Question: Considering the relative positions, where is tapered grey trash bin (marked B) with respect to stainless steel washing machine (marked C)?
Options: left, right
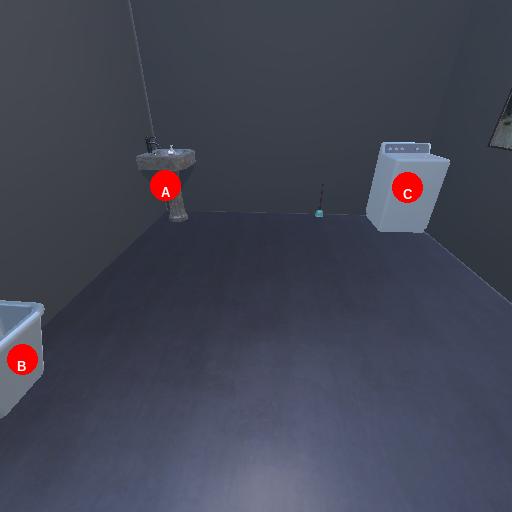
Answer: left